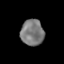
Tissue: lung
Cell type: Epithelial cells
Senescence score: 0.2164
Nuclear area (px): 593
Mean DAPI intensity: 121.995